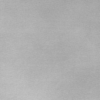
Label: dusty